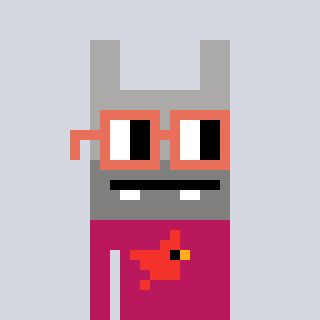
a pixel art character with square orange glasses, a rabbit-shaped head and a darkpink-colored body on a cool background